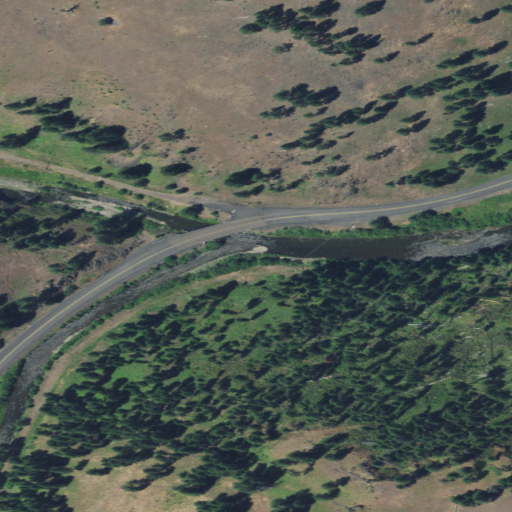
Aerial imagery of valley in Oregon named Dark Canyon containing evergreen forest, shrub, open development, low intensity development, and grassland